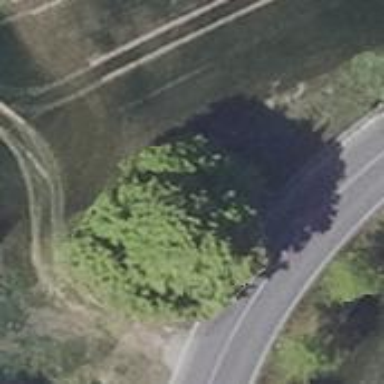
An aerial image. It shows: Deciduous tree with broadleaved leaves.